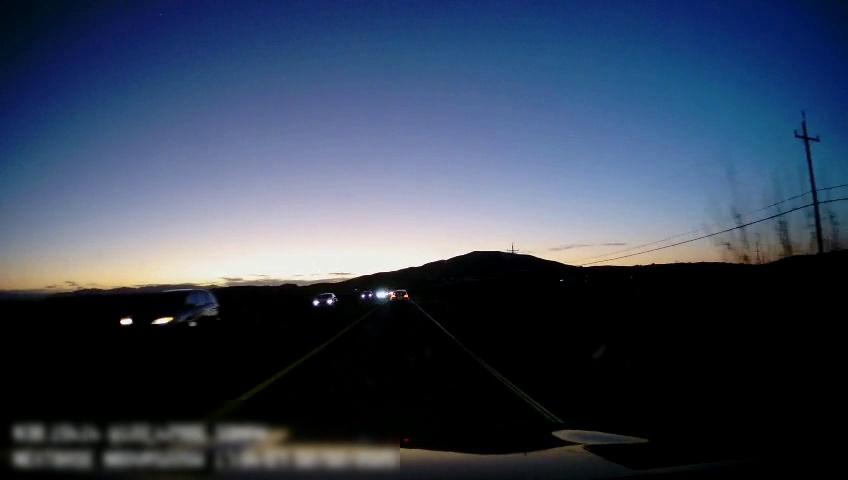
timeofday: Dusk/Dawn/Twilight
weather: Other
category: Drivable Space
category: Vehicles | SUV
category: Vehicles | Car
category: Vehicles | Car
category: Vehicles | Car
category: Lanes | Current Lane
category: Lanes | Current Lane